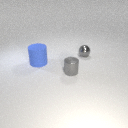
small gray metal cylinder to the left of small gray metal sphere